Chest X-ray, AP view. Patient: 46 years old, sex M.
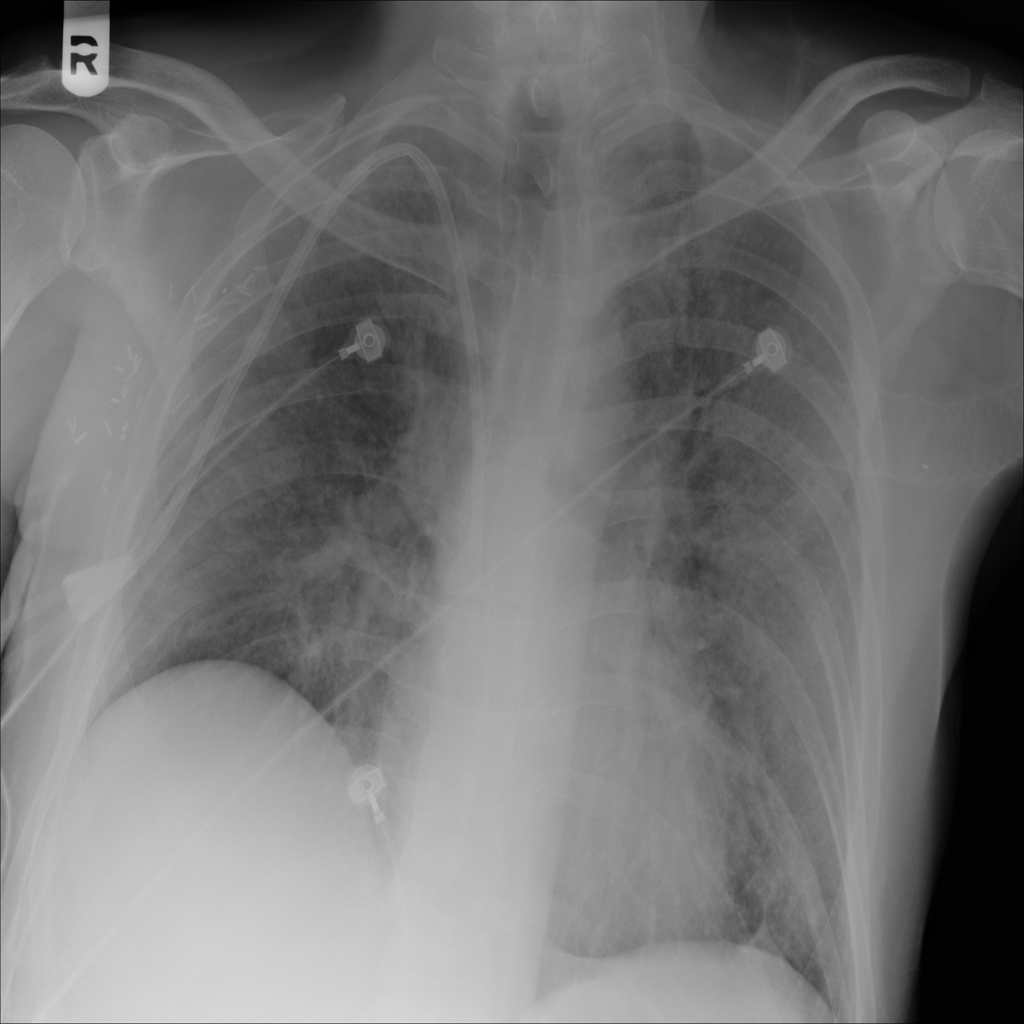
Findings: Infiltration